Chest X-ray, PA view. Patient: 73 years old, sex M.
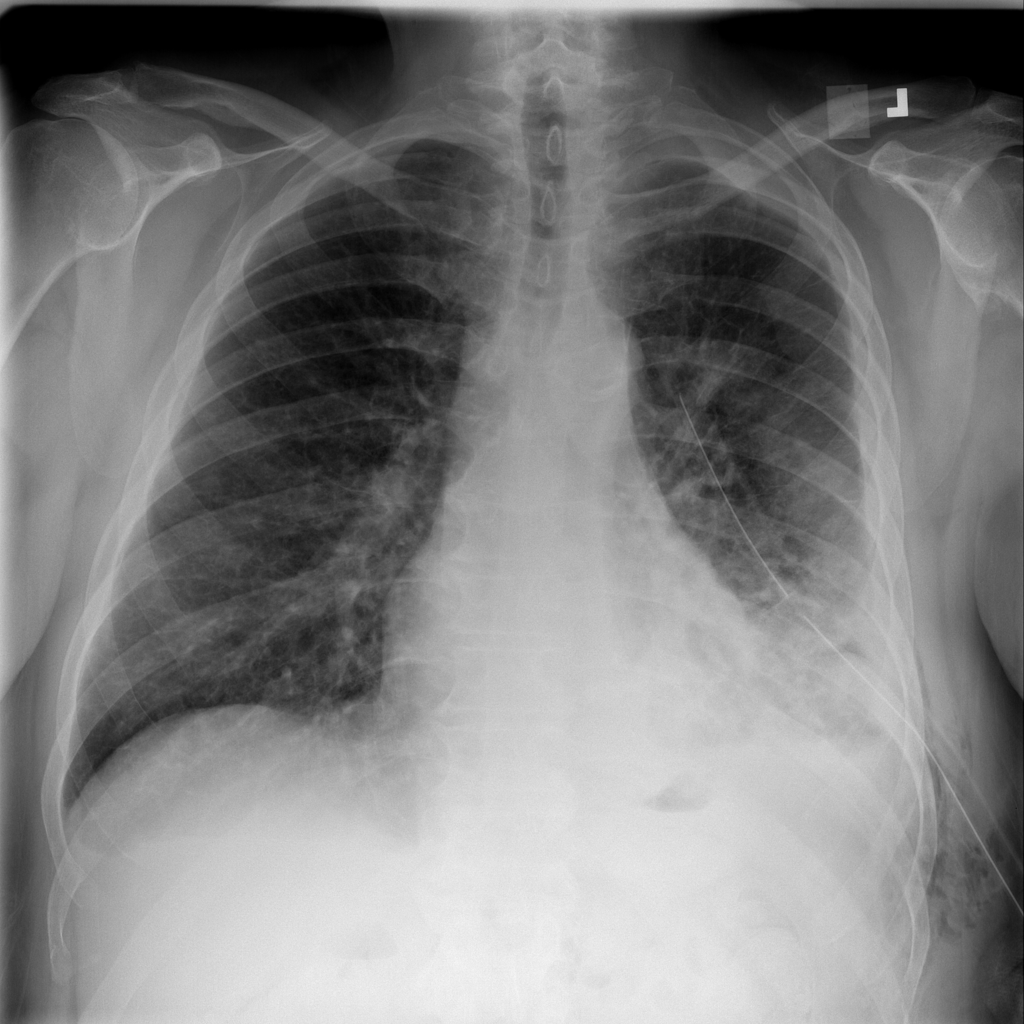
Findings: Effusion, Emphysema, Infiltration